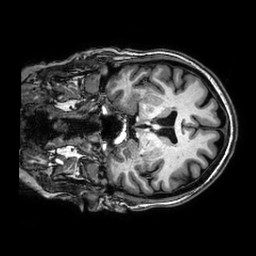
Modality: T1w
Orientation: coronal
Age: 59
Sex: female
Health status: healthy